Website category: jobs
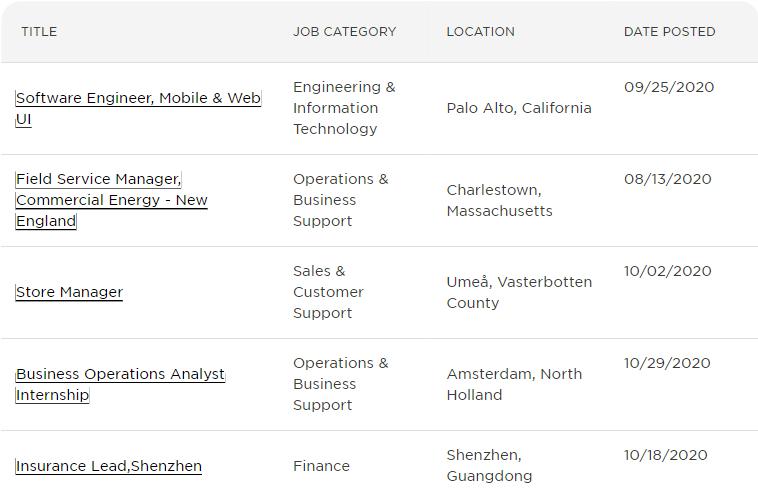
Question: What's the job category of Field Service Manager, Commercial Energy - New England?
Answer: Operations & Business Support

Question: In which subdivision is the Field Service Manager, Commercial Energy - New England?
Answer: Operations & Business Support

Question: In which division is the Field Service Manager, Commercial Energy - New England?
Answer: Operations & Business Support

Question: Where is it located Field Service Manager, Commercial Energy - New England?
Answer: Operations & Business Support

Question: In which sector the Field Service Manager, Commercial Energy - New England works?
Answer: Operations & Business Support

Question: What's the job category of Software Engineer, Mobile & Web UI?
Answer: Engineering & Information Technology

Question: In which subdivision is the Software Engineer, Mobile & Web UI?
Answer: Engineering & Information Technology

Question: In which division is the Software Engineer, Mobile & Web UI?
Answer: Engineering & Information Technology

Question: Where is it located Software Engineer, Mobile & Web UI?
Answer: Engineering & Information Technology

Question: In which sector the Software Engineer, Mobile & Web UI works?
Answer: Engineering & Information Technology

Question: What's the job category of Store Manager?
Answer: Sales & Customer Support

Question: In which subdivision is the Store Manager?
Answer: Sales & Customer Support

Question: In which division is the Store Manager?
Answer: Sales & Customer Support

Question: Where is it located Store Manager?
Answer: Sales & Customer Support

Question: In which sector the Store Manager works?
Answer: Sales & Customer Support

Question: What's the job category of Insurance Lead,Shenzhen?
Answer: Finance

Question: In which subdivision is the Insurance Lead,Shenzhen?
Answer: Finance

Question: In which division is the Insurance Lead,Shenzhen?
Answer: Finance

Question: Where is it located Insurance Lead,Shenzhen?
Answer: Finance

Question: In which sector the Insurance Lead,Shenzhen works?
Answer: Finance

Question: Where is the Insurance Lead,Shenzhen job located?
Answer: Shenzhen, Guangdong

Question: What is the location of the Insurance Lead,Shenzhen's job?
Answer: Shenzhen, Guangdong

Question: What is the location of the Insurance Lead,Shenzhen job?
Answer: Shenzhen, Guangdong

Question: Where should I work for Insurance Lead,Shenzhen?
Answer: Shenzhen, Guangdong

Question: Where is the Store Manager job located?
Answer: Ume, Vasterbotten County

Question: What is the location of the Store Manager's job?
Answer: Ume, Vasterbotten County

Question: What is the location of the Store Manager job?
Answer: Ume, Vasterbotten County

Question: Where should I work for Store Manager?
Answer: Ume, Vasterbotten County

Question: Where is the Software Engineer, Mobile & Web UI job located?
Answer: Palo Alto, California

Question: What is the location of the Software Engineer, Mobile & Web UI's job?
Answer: Palo Alto, California

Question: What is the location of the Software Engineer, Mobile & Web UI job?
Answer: Palo Alto, California

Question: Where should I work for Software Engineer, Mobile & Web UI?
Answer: Palo Alto, California

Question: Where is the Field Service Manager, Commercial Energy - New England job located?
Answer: Charlestown, Massachusetts

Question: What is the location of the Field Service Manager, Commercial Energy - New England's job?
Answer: Charlestown, Massachusetts

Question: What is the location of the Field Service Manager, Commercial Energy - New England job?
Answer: Charlestown, Massachusetts

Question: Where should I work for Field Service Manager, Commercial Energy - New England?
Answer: Charlestown, Massachusetts

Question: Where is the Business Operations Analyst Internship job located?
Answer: Amsterdam, North Holland

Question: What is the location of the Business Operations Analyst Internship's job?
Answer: Amsterdam, North Holland

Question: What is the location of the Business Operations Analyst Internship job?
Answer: Amsterdam, North Holland

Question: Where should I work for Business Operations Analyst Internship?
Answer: Amsterdam, North Holland

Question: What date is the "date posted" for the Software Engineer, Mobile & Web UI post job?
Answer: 09/25/2020

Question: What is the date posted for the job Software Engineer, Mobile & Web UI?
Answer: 09/25/2020

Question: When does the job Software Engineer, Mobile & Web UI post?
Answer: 09/25/2020

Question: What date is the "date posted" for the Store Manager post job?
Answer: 10/02/2020

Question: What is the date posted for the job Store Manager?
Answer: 10/02/2020

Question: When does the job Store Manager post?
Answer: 10/02/2020

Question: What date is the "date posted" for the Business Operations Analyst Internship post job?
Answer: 10/29/2020

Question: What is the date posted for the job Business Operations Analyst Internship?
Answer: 10/29/2020

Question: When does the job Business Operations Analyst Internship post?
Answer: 10/29/2020

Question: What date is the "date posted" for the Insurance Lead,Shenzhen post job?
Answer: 10/18/2020

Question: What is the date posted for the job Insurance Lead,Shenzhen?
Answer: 10/18/2020

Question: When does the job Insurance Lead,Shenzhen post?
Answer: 10/18/2020

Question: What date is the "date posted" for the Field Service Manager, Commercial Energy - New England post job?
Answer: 08/13/2020

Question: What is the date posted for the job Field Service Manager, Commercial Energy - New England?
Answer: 08/13/2020

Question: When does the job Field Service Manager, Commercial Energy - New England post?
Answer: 08/13/2020

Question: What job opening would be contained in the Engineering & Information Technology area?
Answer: Software Engineer, Mobile & Web UI

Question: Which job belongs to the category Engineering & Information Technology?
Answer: Software Engineer, Mobile & Web UI

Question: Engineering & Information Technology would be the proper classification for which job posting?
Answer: Software Engineer, Mobile & Web UI

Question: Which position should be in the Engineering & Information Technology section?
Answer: Software Engineer, Mobile & Web UI

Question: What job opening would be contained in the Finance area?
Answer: Insurance Lead,Shenzhen

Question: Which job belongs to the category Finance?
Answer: Insurance Lead,Shenzhen

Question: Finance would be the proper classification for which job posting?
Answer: Insurance Lead,Shenzhen

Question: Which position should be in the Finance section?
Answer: Insurance Lead,Shenzhen

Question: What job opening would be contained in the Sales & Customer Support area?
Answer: Store Manager